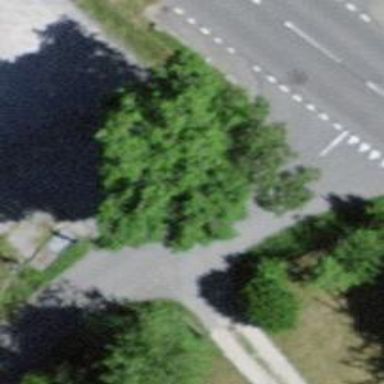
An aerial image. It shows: Unmarked road crossing.